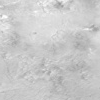
Atmospheric dust classification: not_dusty